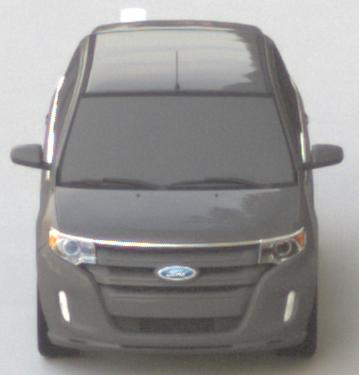
Make: Ford
Model: Edge
Detailed model: Gen. 1 Facelift
Model produced from: 2010
Model produced until: 2015
Doors: 5
Color: gray
Road condition: dry road
Daytime: morning or afternoon
Contrast: medium contrast